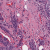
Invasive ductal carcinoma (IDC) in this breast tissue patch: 1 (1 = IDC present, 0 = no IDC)